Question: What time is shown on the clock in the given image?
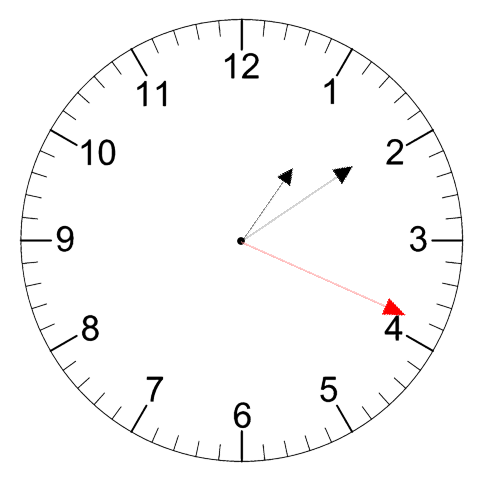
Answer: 01:09:19